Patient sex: F
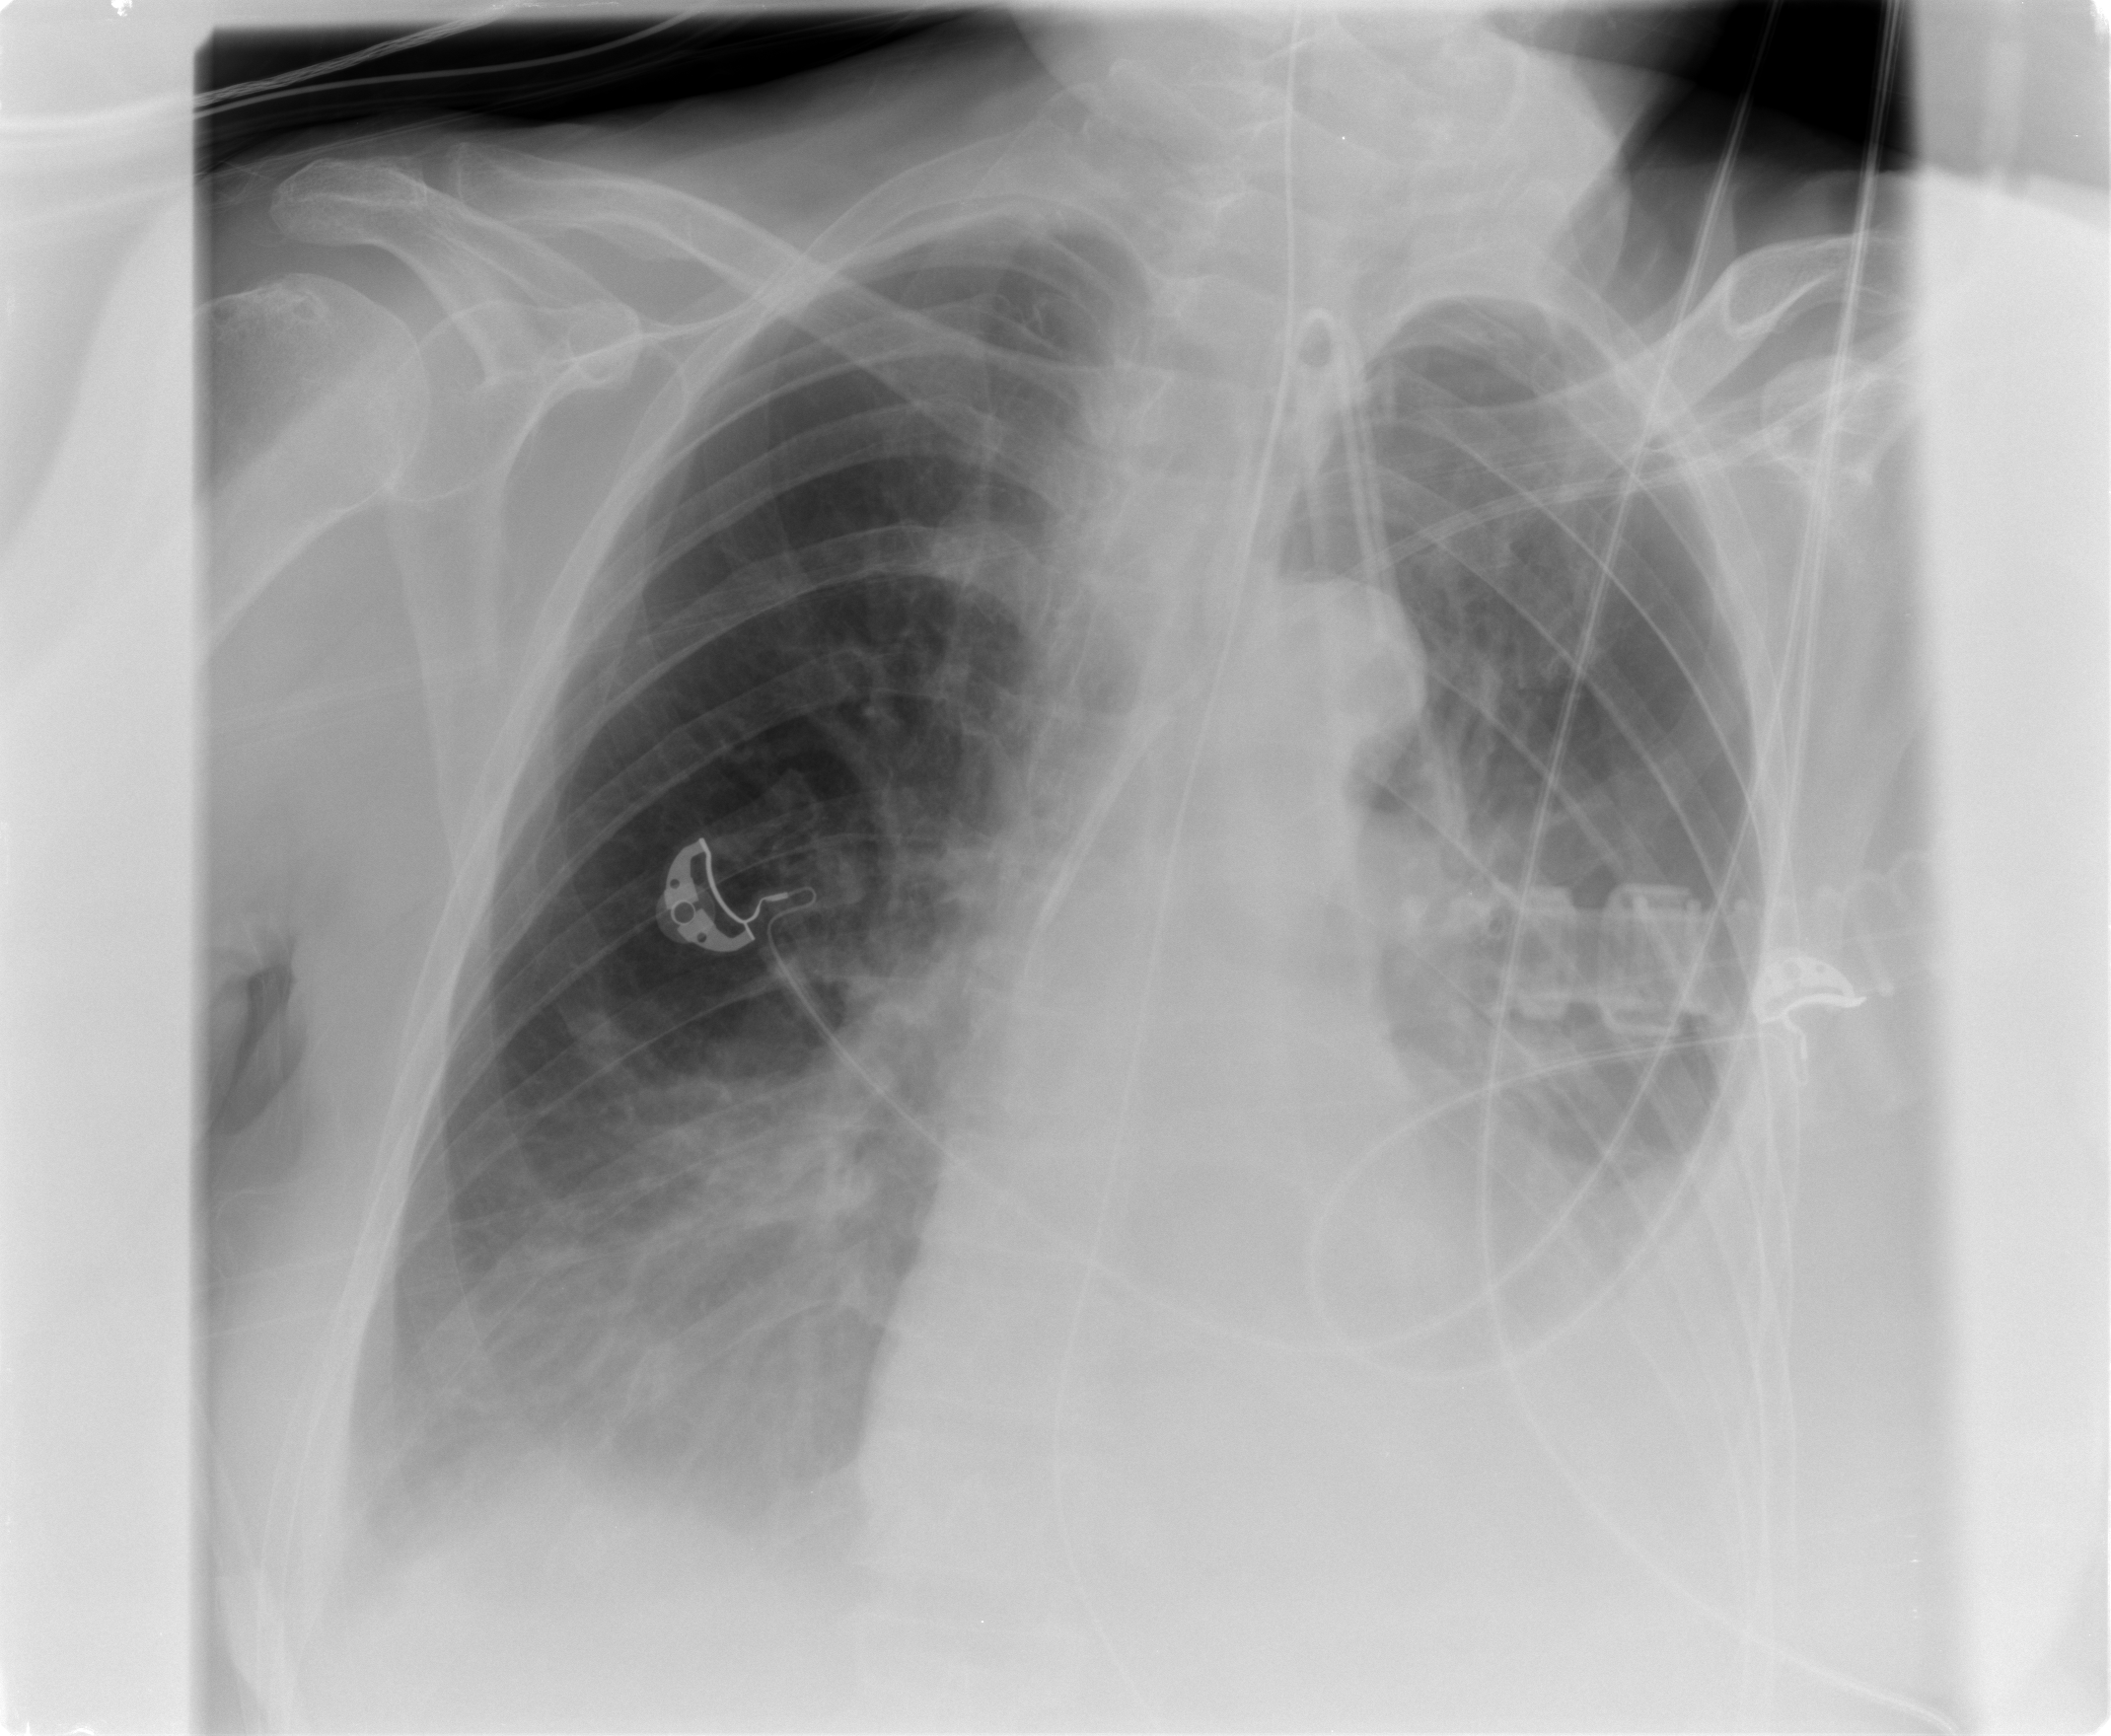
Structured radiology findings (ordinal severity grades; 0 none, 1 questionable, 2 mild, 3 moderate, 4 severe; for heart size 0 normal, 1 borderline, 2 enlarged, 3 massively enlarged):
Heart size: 0
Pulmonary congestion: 0
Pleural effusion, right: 2
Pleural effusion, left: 3
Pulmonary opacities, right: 2
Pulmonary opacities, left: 0
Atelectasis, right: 2
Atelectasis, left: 2